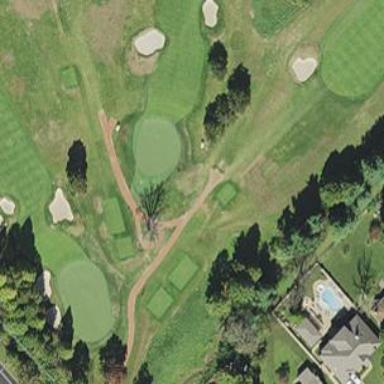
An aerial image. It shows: Golf cartpath that is also road path.